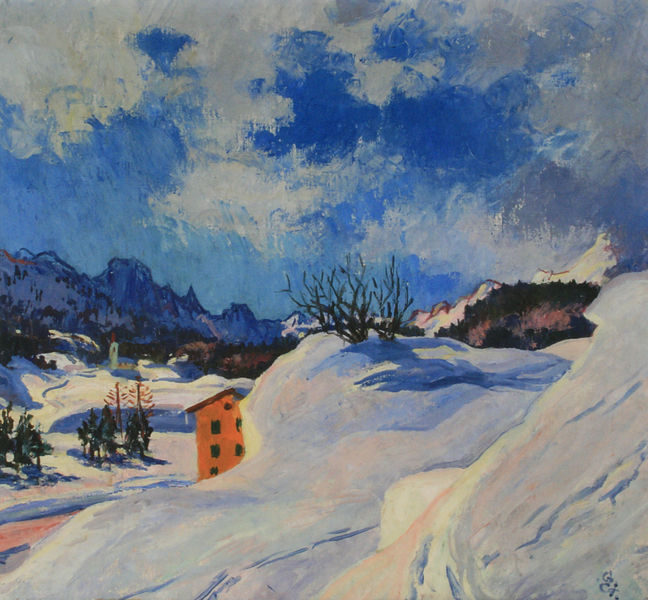
Titel: Schnee in Capolago
Künstler: Giovanni Giacometti
Institution: Privatbesitz
Schlagwörter: baum, berg, blau, felsen, gemälde, himmel, schatten, weiß, wolken, bäume, gelb, grün, kirchturm, landschaft, ocker, braun, bunt, fenster, grau, hell, licht, orange, schwarz, strasse, dach, eis, haus, rot, schnee, weg, wolke, expressionismus, signatur, öl, hügel, kalt, natur, strauch, busch, büsche, hütte, kirche, sonne, sträucher, rosa, wald, turm, klar, abhang, russland, spuren, berge, gebirge, gipfel, dorf, bergkette, farbe, kahl, berglandschaft, winter, rand, spur, tannen, jaune, wiss, tusche, alpen, kälte, schneewehe, urlaub, schweiz, blanc, tanne, sonnig, maison, hanglage, rötlich, winterlandschaft, gestrüpp, alte frau, arbre, ciel, nature, paysage, gebirgskette, bleu, montagne, nuage, büume, froid, neige, schattten, piste, forêt, polen, eiszapfen, ahsu, désert, bergstraße, sapin, blac, ytraße, komolementaerfarben